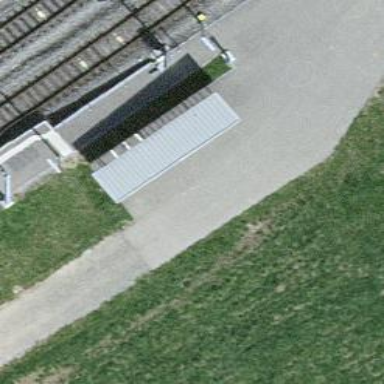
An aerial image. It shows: Shed designated as bicycle parking facility.